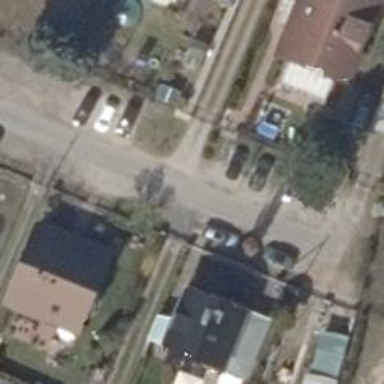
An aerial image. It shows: Residential road with asphalt surface.